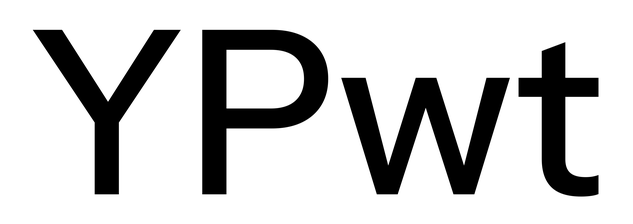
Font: InstrumentSans_Medium